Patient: sex M, age 78
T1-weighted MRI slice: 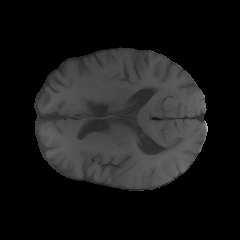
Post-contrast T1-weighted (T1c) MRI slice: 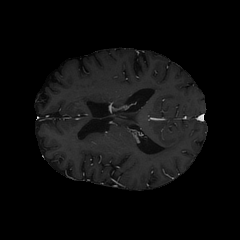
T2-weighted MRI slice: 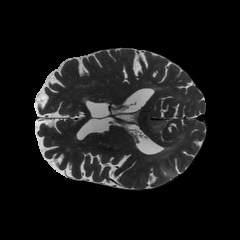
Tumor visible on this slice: yes
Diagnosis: Glioblastoma, IDH-wildtype
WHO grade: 4